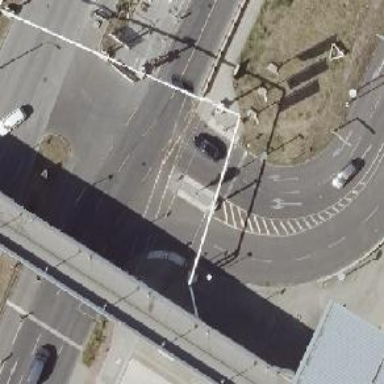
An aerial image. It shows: Crossing with traffic signals.